Question: I am trying to use openid with Steam to test if the feature works.
I am using Apache 2.2 on localhost (I don't have a domain to connect to).
I am using a github repo found <URL>
I am also using Dreamweaver to compile the code and test to see if it works.
The picture can be seen below:
'''
<?php
require ('steamauth/steamauth.php');
?>
<html>
<head>
<title>page</title>
</head>
<body>
<?php
if(!isset($_SESSION['steamid'])) {
echo "welcome guest! please login
";
steamlogin(); //login button
} else {
include ('steamauth/userInfo.php');
//Protected content
echo "Welcome back " . $steamprofile['personaname'] . "</br>";
echo "here is your avatar: </br>" . '<img src="'.$steamprofile['avatarfull'].'" title="" alt="" />'; // Display their avatar!
logoutbutton();
}
?>
</body>
</html>
'''
'''
<?php
ob_start();
session_start();
require ('openid.php');
$api_key = "XXXX"; //Insert API Key here!
function logoutbutton() {
echo "<form action="steamauth/logout.php" method="post"><input value="Logout" type="submit" /></form>"; //logout button
}
function steamlogin()
{
try {
// Change 'localhost' to your domain name.
$openid = new LightOpenID('http://localhost/');
if(!$openid->mode) {
if(isset($_GET['login'])) {
$openid->identity = 'http://steamcommunity.com/openid';
header('Location: ' . $openid->authUrl());
}
echo "<form action="?login" method="post"> <input type="image" src="http://cdn.steamcommunity.com/public/images/signinthroughsteam/sits_large_border.png"></form>";
}
elseif($openid->mode == 'cancel') {
echo 'User has canceled authentication!';
} else {
if($openid->validate()) {
$id = $openid->identity;
$ptn = "/^http:\/\/steamcommunity\.com\/openid\/id\/(7[0-9]{15,25}+)$/";
preg_match($ptn, $id, $matches);
session_start();
$_SESSION['steamid'] = $matches[1];
header('Location: '.$_SERVER['REQUEST_URI']);
} else {
echo "User is not logged in.
";
}
}
} catch(ErrorException $e) {
echo $e->getMessage();
}
}
?>
'''
'''
<?php
$api_key = "XXXX"; // Insert API Key here!
$urla = "http://api.steampowered.com/ISteamUser/GetPlayerSummaries/v0002/?key=" . $api_key;
$urlb = "&steamids=";
$urlc = $urla . $urlb;
$url = $urlc . $_SESSION['steamid'];
$ch = curl_init();
curl_setopt( $ch, CURLOPT_URL, $url);
curl_setopt( $ch, CURLOPT_RETURNTRANSFER, true);
$content = curl_exec($ch);
curl_close($ch);
$content = json_decode($content, true);
$steamprofile['steamid'] = $content['response']['players'][0]['steamid'];
$steamprofile['communityvisibilitystate'] = $content['response']['players'][0]['communityvisibilitystate'];
$steamprofile['profilestate'] = $content['response']['players'][0]['profilestate'];
$steamprofile['personaname'] = $content['response']['players'][0]['personaname'];
$steamprofile['lastlogoff'] = $content['response']['players'][0]['lastlogoff'];
$steamprofile['profileurl'] = $content['response']['players'][0]['profileurl'];
$steamprofile['avatar'] = $content['response']['players'][0]['avatar'];
$steamprofile['avatarmedium'] = $content['response']['players'][0]['avatarmedium'];
$steamprofile['avatarfull'] = $content['response']['players'][0]['avatarfull'];
$steamprofile['personastate'] = $content['response']['players'][0]['personastate'];
$steamprofile['realname'] = $content['response']['players'][0]['realname'];
$steamprofile['primaryclanid'] = $content['response']['players'][0]['primaryclanid'];
$steamprofile['timecreated'] = $content['response']['players'][0]['timecreated'];
?>
'''
Help would be greatly appreciated.

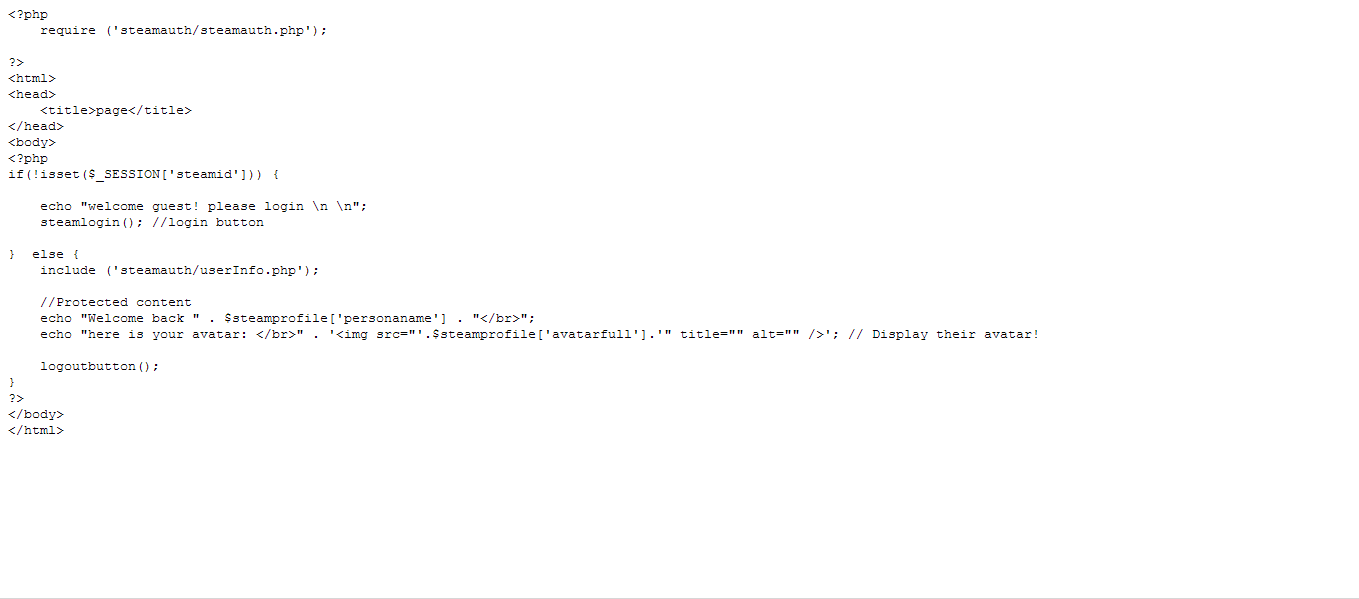
Answer: Fixed my problem. It was a problem with my Apache server. Downloaded the software again and now it works.